Field crop: maize
Growth stage: 1
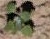
Species: chenopodium